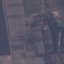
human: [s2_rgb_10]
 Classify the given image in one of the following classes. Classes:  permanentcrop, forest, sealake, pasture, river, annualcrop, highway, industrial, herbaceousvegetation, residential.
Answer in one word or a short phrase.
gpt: PermanentCrop